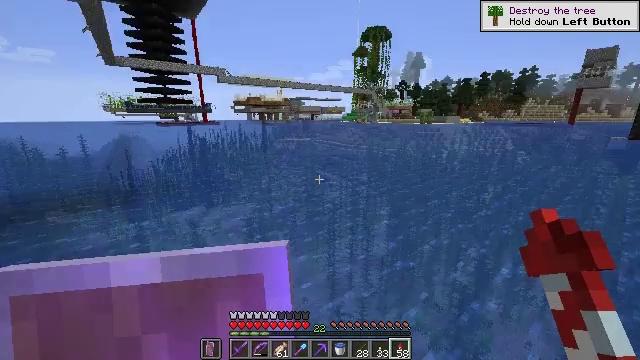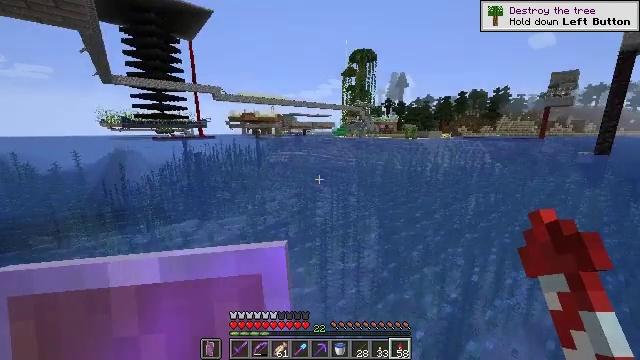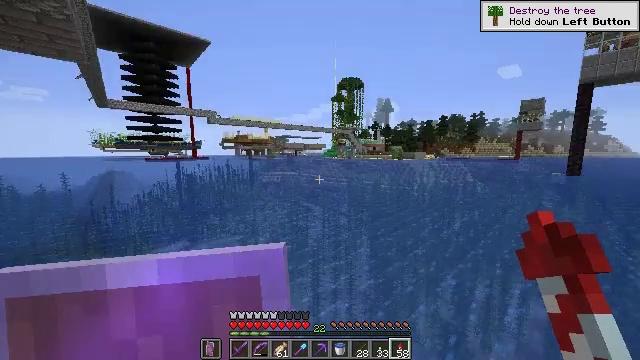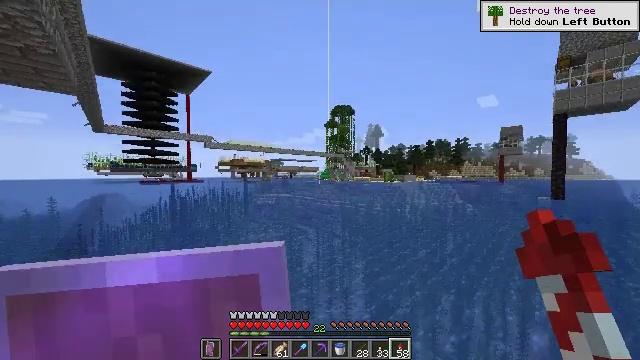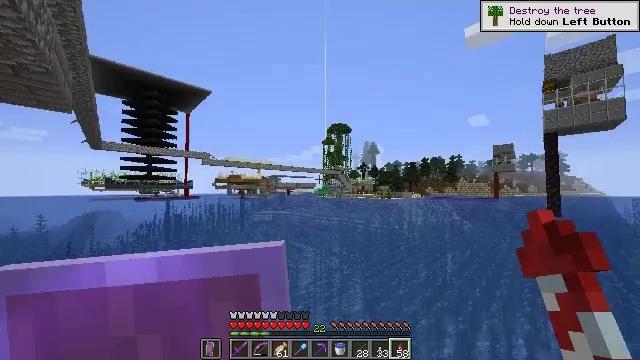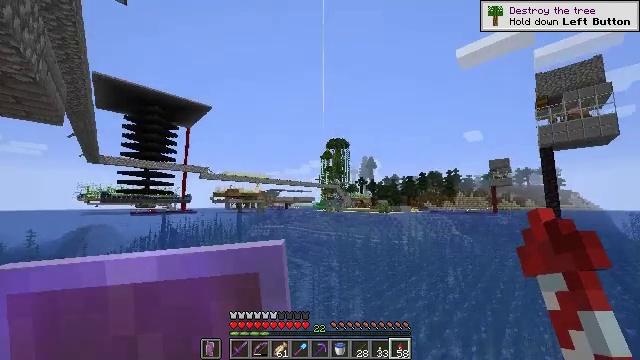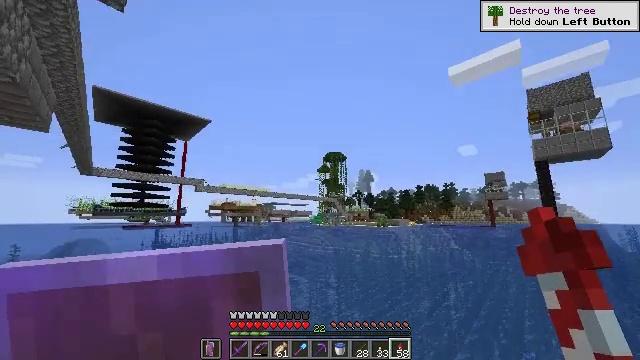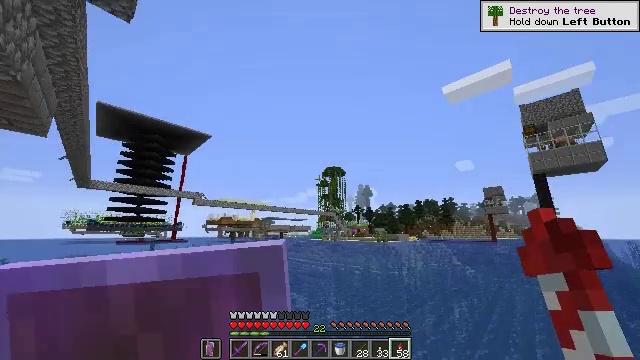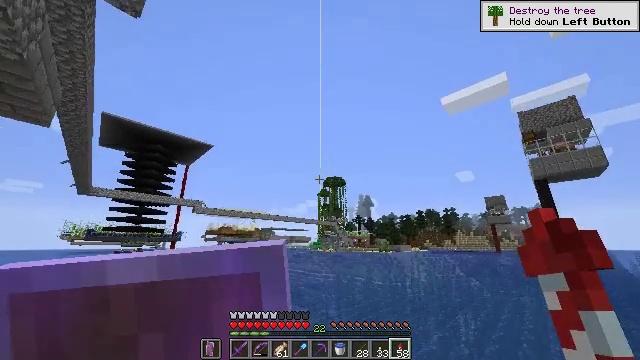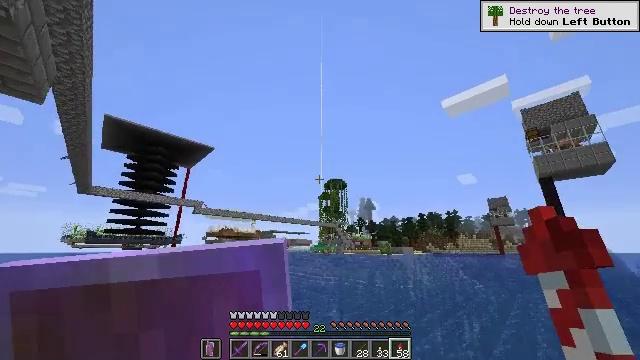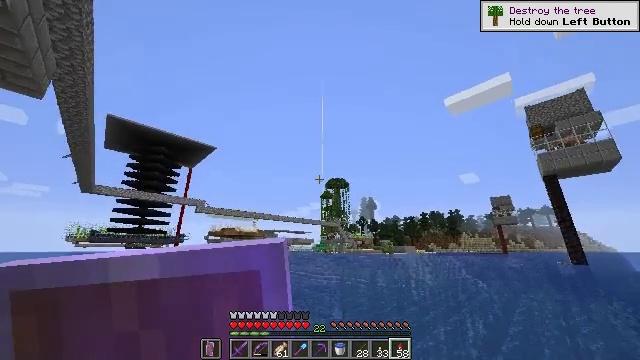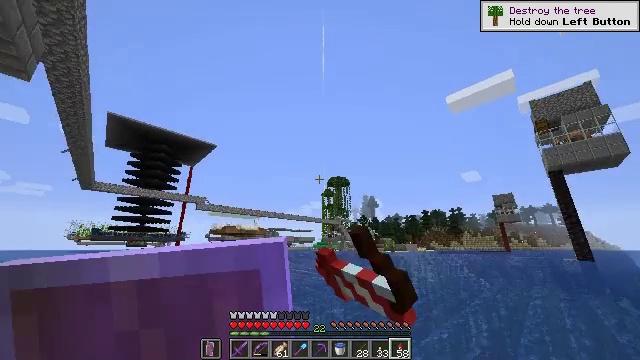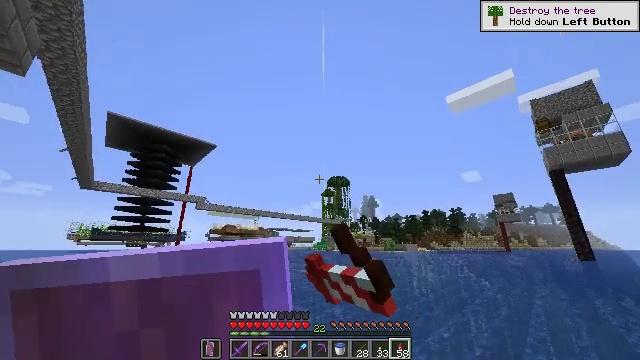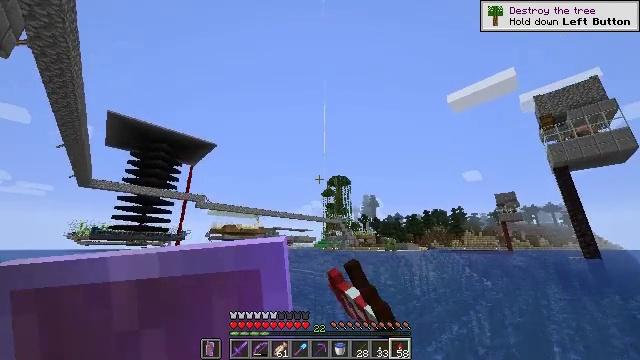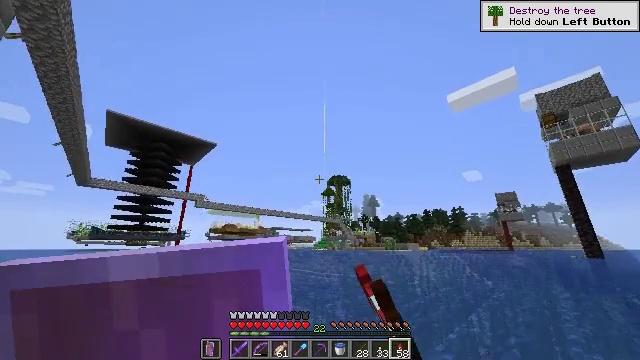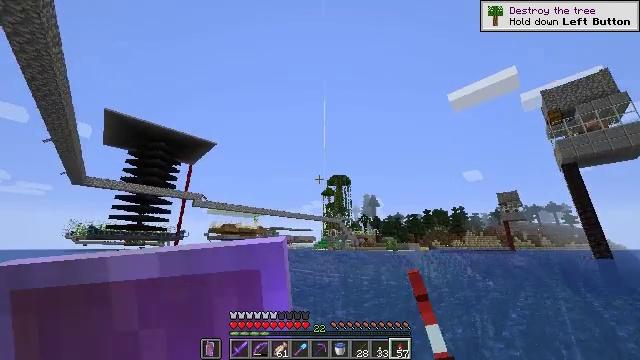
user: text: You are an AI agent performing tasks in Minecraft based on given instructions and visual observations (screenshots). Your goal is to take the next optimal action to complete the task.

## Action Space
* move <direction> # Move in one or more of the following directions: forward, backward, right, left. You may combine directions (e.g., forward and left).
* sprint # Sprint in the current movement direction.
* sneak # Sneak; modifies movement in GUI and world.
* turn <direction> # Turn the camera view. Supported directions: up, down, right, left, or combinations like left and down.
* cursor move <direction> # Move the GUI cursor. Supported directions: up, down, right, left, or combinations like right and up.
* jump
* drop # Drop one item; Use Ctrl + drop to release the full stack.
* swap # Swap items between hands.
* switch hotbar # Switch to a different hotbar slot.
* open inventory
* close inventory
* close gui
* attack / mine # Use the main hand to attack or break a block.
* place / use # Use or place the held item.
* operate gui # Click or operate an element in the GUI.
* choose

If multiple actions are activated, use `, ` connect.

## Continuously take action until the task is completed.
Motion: motion action
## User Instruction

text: Kill enemies.
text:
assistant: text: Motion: move forward, sprint, turn right and up, jump
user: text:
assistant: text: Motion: move forward, sprint, turn right and up, jump
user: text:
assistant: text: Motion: move forward, sprint, turn right and up, jump
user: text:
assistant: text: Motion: move forward, sprint, turn up, jump
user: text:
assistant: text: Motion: move forward, sprint, turn up
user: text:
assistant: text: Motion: move forward, sprint, turn up, jump
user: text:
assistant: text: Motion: move forward, sprint, turn up, jump
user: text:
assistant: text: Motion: move forward, sprint, turn up, jump
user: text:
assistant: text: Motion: move forward, sprint, turn up, jump
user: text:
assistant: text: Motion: move forward, sprint, use / place, jump
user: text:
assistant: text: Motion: move forward, sprint, use / place, jump
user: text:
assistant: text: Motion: move forward, sprint, use / place, jump
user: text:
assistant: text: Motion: move forward, sprint, jump
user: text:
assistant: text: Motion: move forward, sprint, jump
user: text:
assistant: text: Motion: move forward, sprint, jump
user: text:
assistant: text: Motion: move forward, sprint, jump
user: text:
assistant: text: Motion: move forward, sprint, jump
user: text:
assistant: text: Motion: move forward, sprint, jump
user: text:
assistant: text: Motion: move forward, sprint, jump
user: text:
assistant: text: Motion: move forward, sprint, jump
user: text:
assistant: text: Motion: move forward, sprint
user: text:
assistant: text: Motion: move forward, sprint
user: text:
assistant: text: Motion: move forward, sprint
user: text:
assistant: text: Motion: move forward, sprint
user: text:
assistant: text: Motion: move forward, sprint
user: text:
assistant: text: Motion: move forward, sprint
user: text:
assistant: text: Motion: move forward, sprint
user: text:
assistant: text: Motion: move forward, sprint
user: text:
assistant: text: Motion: move forward, sprint, turn left
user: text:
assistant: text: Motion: move forward, sprint